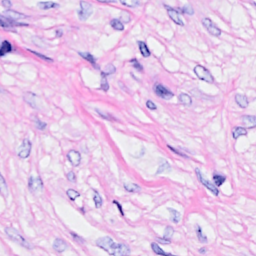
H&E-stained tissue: Breast